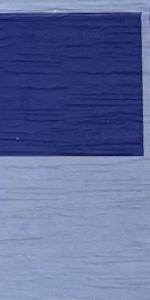
Label: Empty